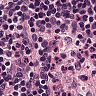
Metastatic tissue present: no